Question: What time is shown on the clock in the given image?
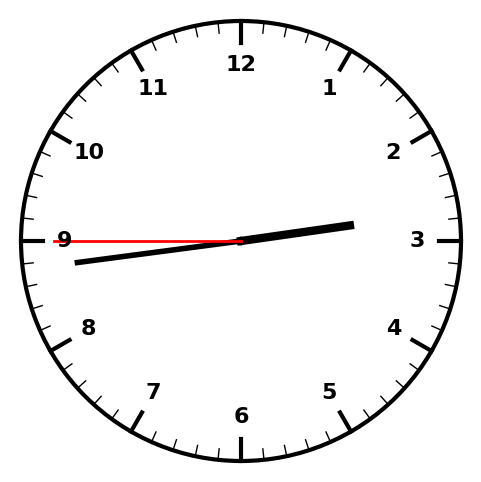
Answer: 02:43:45